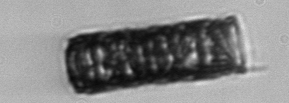
Label: Paralia_sulcata